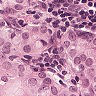
Metastatic tissue present: yes